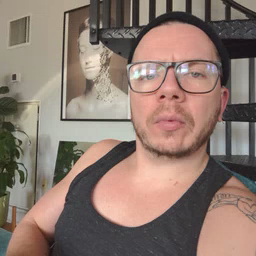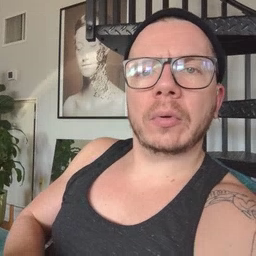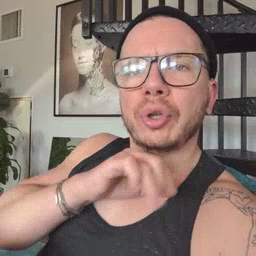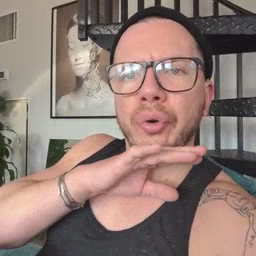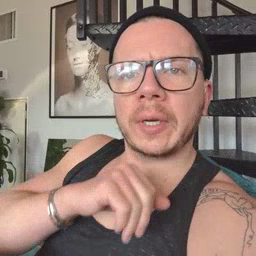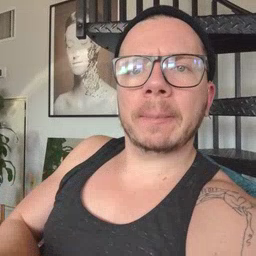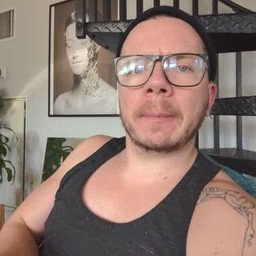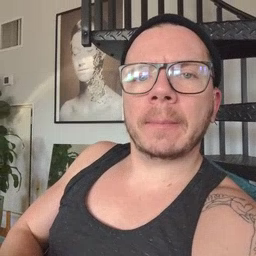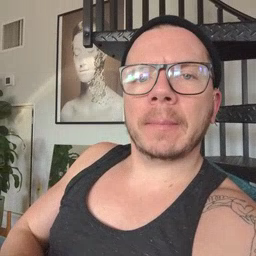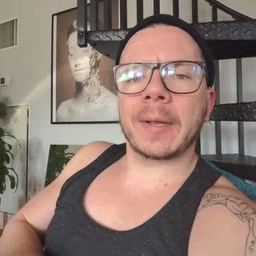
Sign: dirty